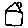
Label: house